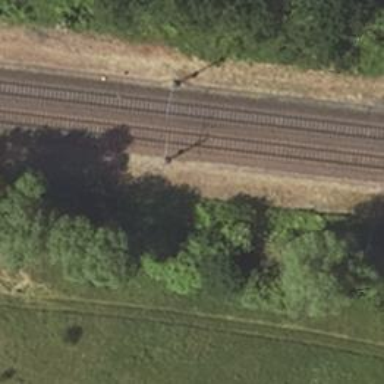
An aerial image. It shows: Railway milestone with catenary mast.